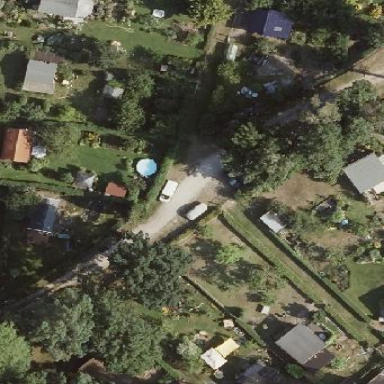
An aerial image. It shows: Plot in the allotments.